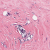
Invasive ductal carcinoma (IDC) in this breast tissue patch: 0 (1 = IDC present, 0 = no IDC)